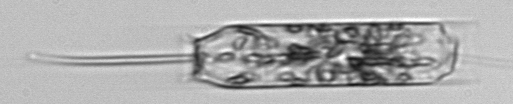
Label: Ditylum_brightwellii